Question: I'm currently building a theme / style for a piece of software.
Currently, the code looks like such:
<URL>
The relevant code is:
'''
body div[type*=privmsg] .sender {
font-weight: 700;
width:134px;
text-shadow: #fff 0px 1px;
background-color: #eee;
min-height:22px;
border-right: 1px solid #dcdcdc;
padding-right:5px;
text-align:right;
display:inline-block;
overflow: auto;
}
'''
Note that in fiddle, for some reason, the text is collapsing onto the second line, whereas in the client, the image looks like this:

Granted, a span is not meant to be a block, hence I've given it the property of: 'display: inline-block;'
But how do I get the height to inherit the parent p block?
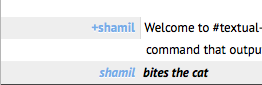
Answer: Since the spans are a set width, probably the easiest thing to do here is just make the span have a absolute position.
'''
body div[type*=privmsg] .sender,
body div[type*=action] .sender {
position: absolute;
top: 0;
bottom: 0;
left: 0;
...
}
'''
Then add padding to the parent element:
'''
body span.message {
position: relative;
padding-left: 140px;
...
}
'''
<URL>
: please provide a trimmed down version in jsfiddle next time, the html and css here is pretty epic.